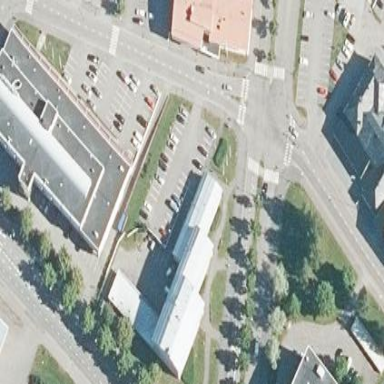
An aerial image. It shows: Police building.